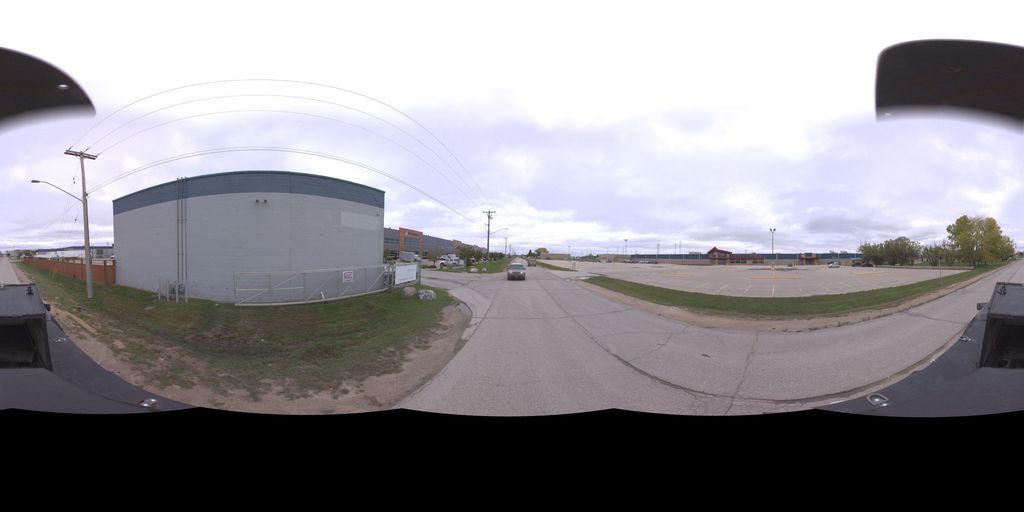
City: winnipeg